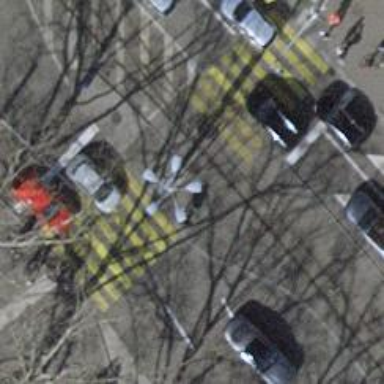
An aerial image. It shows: Asphalt footway leading to traffic island.